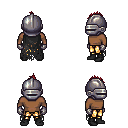
a pixel art fantasy rpg character, male body template, human, dark skin, black tattered cape, gold greaves, brunette mohawk hairstyle, metal helm, metal gloves, black shoes, four views (front, back, left, right), 2x2 character sprite sheet, small pixel art, hard edges, no anti-aliasing